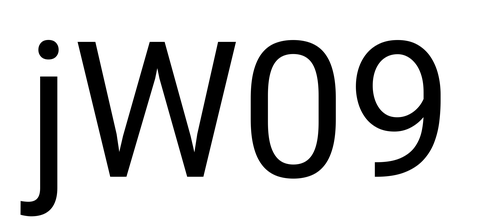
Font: Roboto_Regular